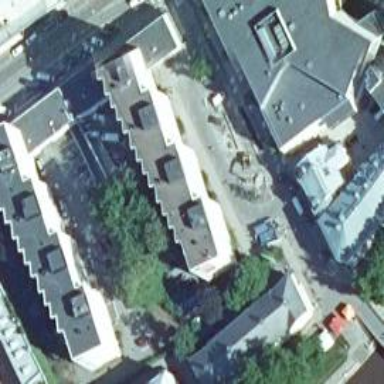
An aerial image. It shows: White apartments with flat roofs.